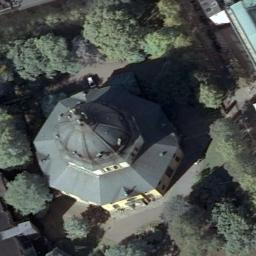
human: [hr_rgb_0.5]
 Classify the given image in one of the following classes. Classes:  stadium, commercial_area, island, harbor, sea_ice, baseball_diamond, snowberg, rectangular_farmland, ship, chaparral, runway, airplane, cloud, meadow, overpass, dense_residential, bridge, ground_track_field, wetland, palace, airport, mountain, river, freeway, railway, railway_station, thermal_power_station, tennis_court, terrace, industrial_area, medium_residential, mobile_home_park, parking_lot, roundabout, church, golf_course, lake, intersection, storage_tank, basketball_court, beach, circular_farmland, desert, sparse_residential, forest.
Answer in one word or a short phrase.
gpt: church